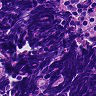
Metastatic tissue present: no